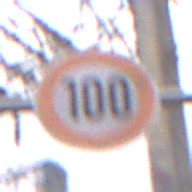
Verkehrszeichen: Geschwindigkeit100
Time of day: MorningAfternoon
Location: Outdoor (Urban)
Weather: Overcast
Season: NotSpecified
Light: Natural